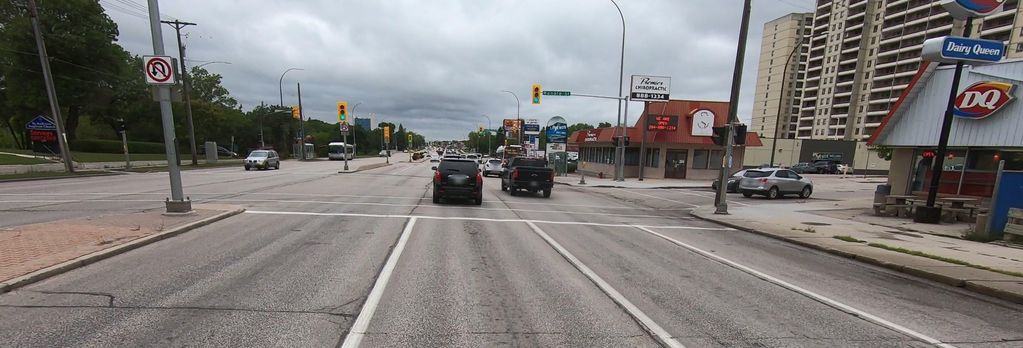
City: winnipeg